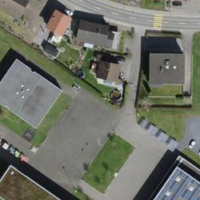
EUNIS habitat code: 54
Species observed at this site:
Veronica filiformis